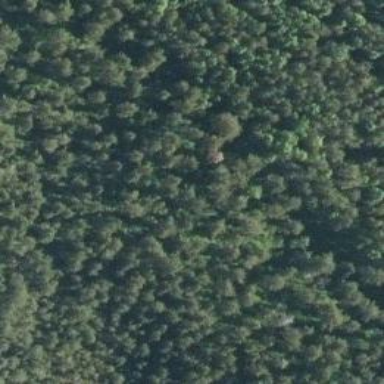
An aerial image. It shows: Evergreen needle-leaved forest.